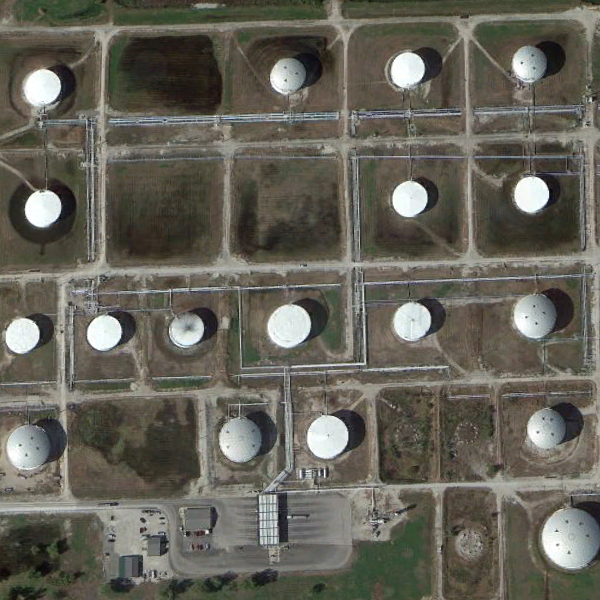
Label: StorageTanks